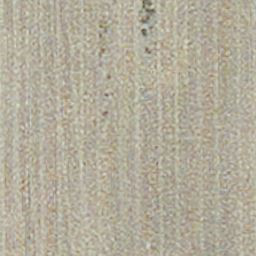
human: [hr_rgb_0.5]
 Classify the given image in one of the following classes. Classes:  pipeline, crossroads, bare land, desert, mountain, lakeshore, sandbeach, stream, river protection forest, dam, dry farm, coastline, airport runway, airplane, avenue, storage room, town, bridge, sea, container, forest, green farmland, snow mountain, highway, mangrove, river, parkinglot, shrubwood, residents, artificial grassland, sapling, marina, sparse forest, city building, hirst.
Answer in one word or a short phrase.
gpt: dry farm